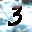
Label: 3